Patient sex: M
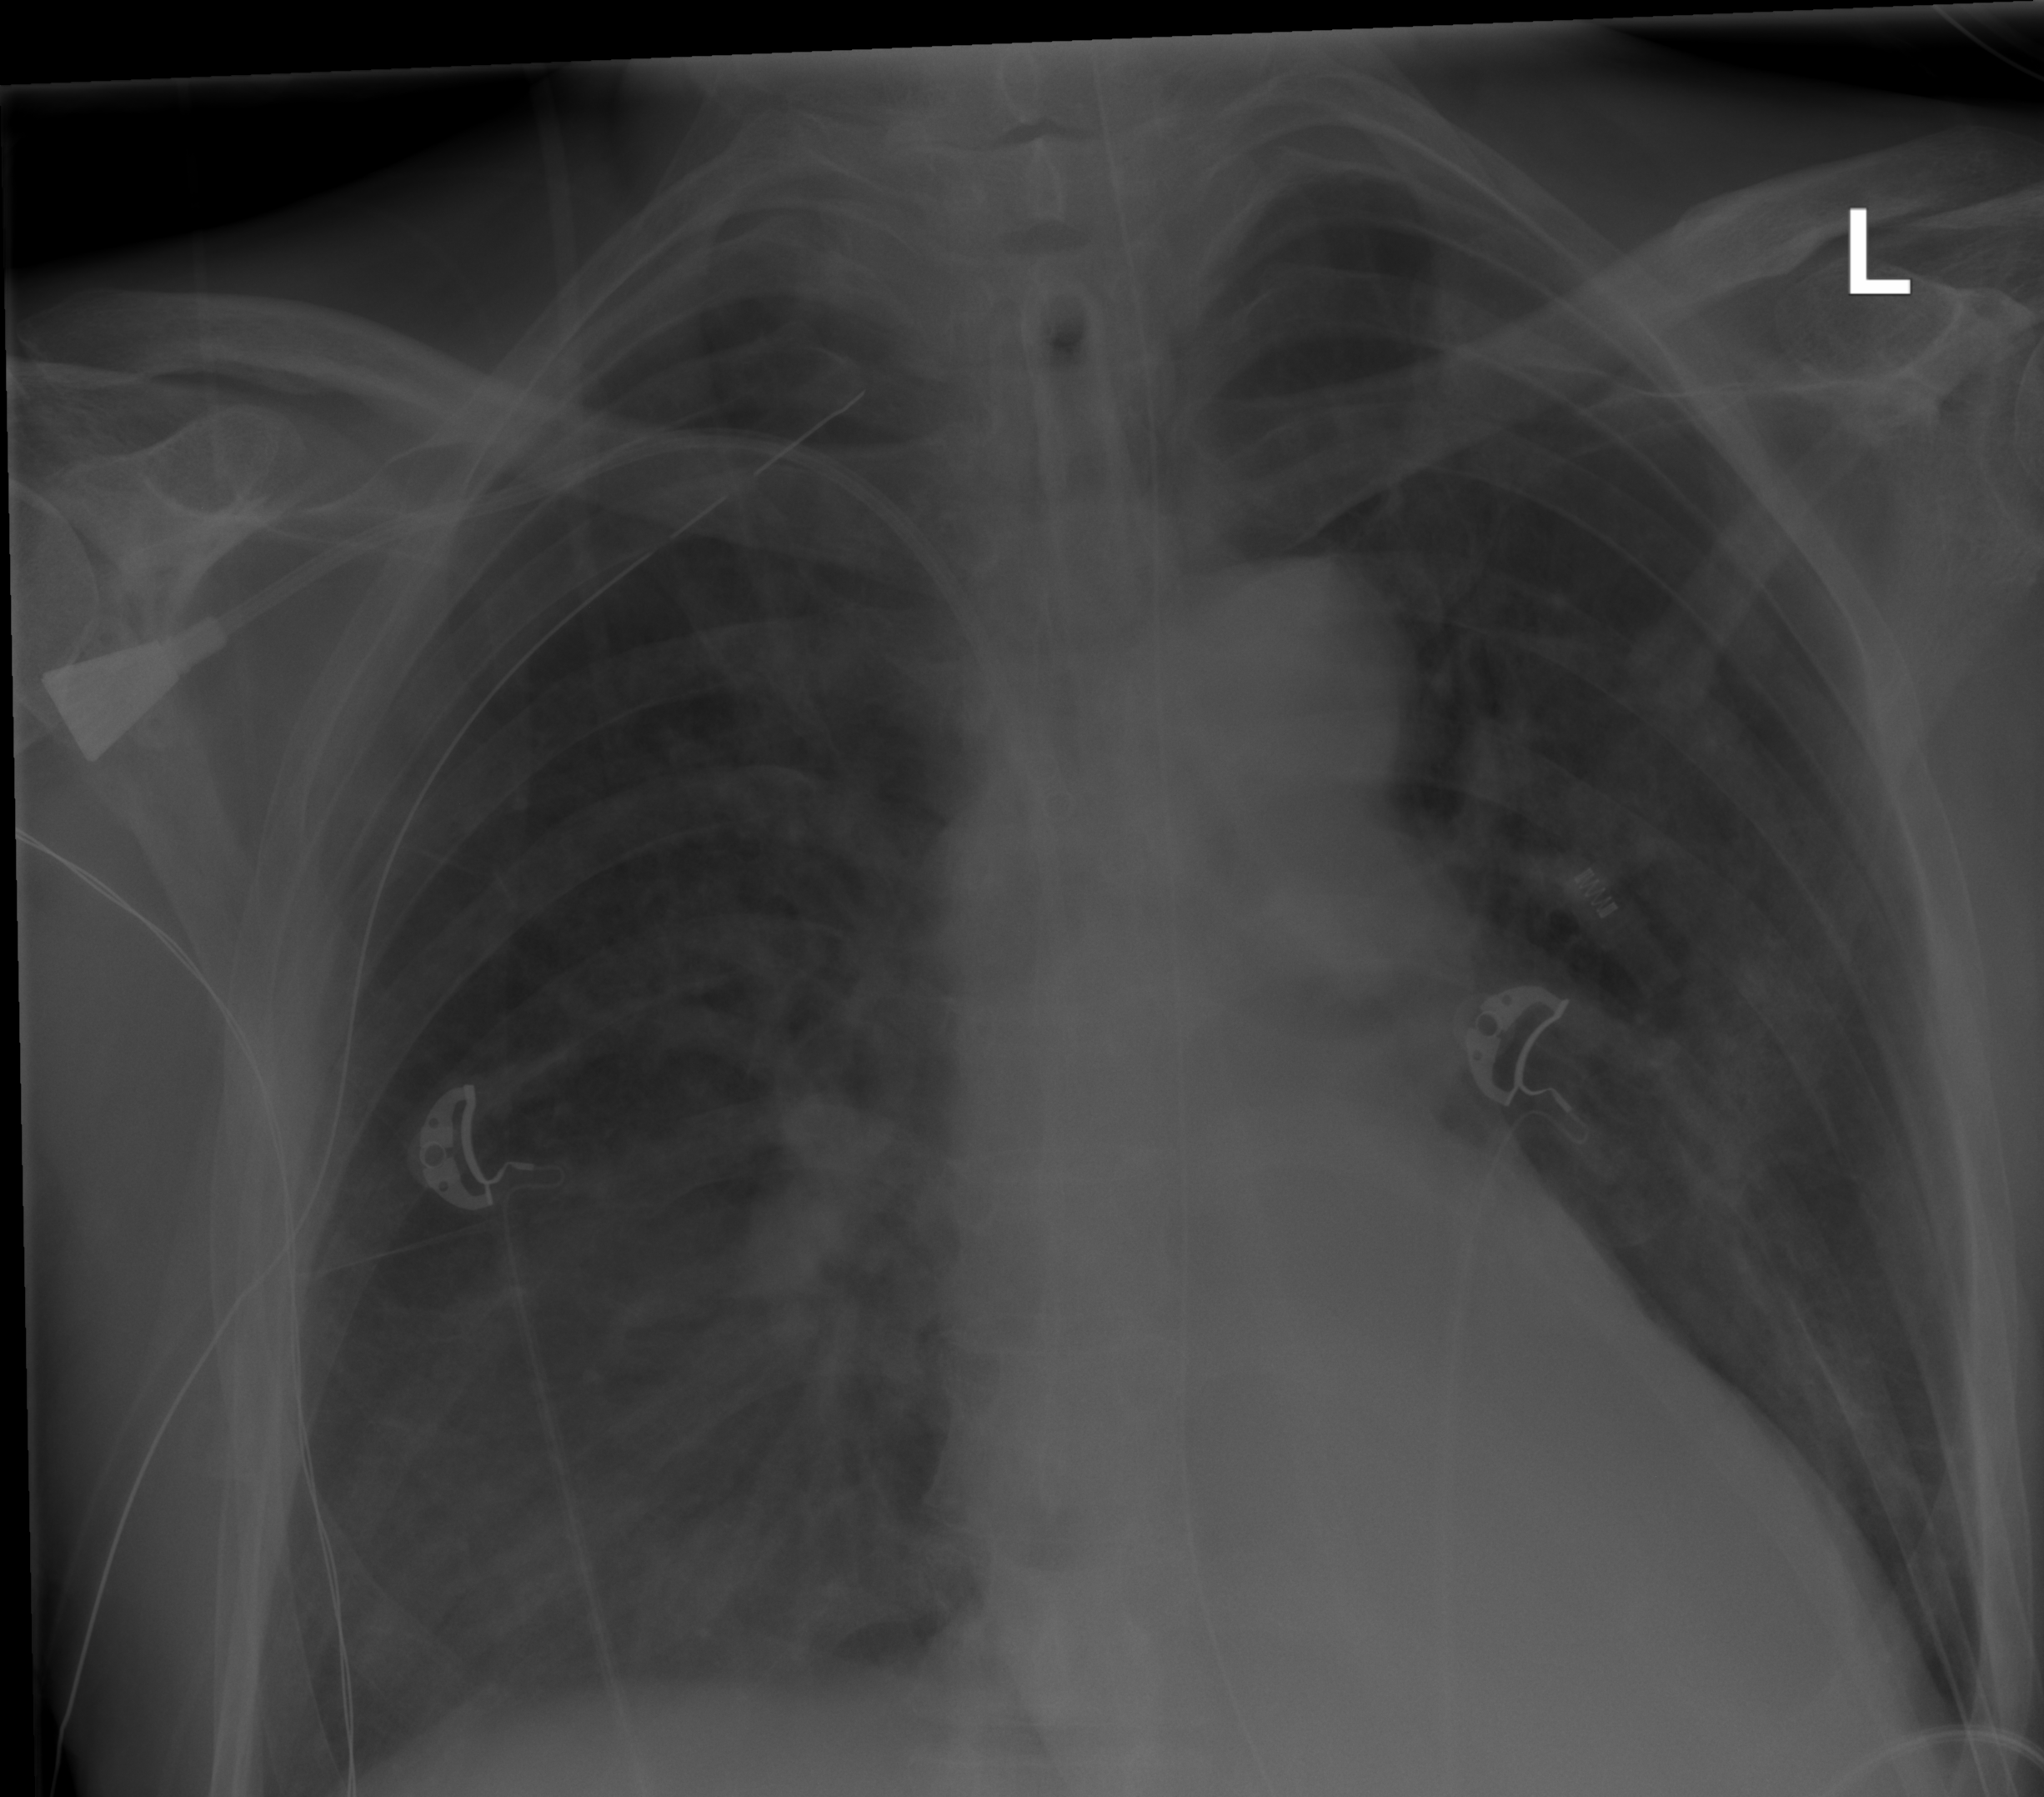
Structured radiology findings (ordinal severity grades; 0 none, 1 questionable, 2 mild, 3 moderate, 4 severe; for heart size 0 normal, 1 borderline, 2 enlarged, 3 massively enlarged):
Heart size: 0
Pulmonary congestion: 3
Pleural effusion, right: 0
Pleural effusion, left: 0
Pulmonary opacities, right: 3
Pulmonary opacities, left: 0
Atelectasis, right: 2
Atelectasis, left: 0